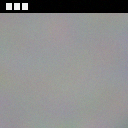
Screen state: on